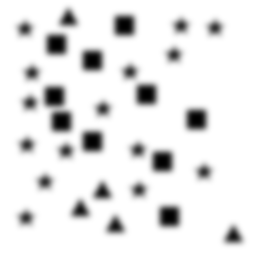
Squares: 10
Triangles: 5
Stars: 15
Total shapes: 30